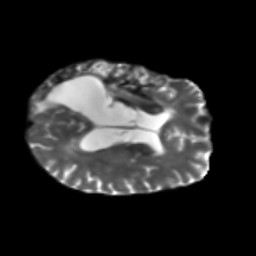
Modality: T2w
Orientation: axial
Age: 65
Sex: female
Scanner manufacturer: siemens
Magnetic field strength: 3 T
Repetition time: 5.47 s
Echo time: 0.0854 s